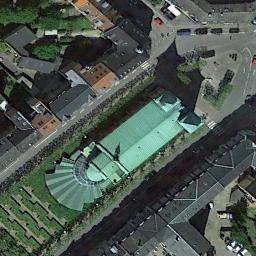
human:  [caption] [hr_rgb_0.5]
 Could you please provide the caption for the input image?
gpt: There is a church with blue roof in the middle of the grass next to some buildings .

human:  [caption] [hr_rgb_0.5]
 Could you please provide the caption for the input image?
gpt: A green prismatic roof with a green domed church on the main house, Surrounded by buildings, Trees, Roads and cars .

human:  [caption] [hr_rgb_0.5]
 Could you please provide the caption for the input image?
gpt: The church with two towers and the rest of the church has a green sloping roof .

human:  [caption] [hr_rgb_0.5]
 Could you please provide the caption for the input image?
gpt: This is a basilica with a round building on the right .

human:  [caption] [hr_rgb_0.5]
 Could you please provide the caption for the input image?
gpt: A church with green roofs is beside some black buildings .